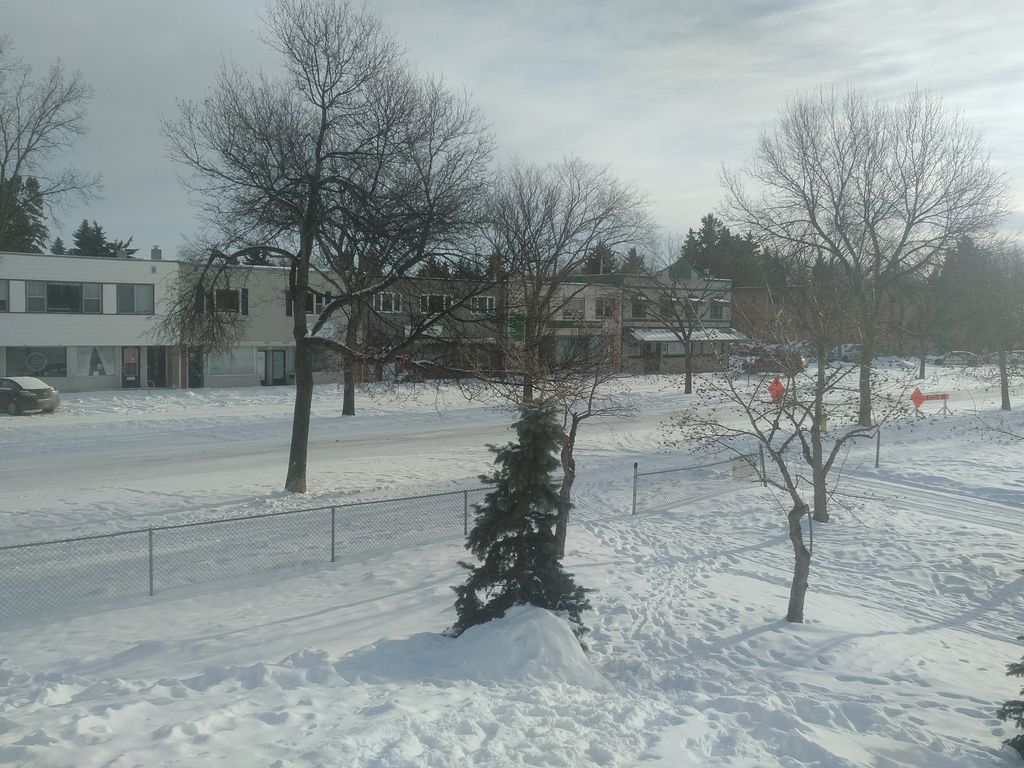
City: edmonton